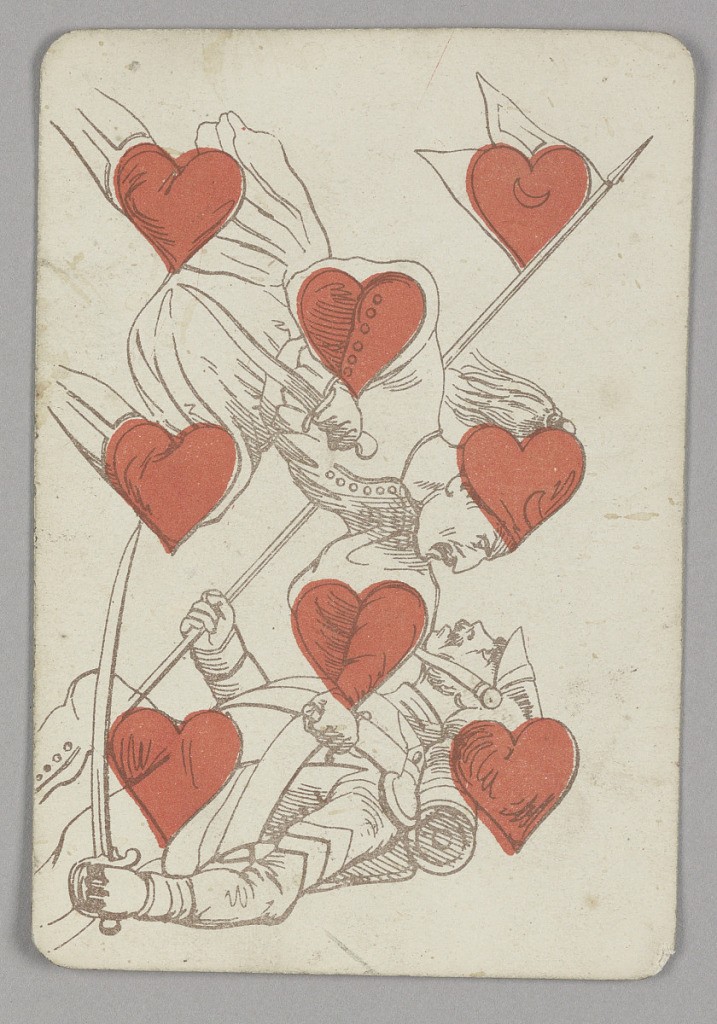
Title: Eight of Hearts
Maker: E. Le Tellier, French, active late 19th century
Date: late 19th century
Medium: Lithograph on paper
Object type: Playing card
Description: Eight of Hearts playing card from a pack of transformation playing cards. Vertically, a figural scene shown in outline, red hearts integrated into various parts of the scene. Two soldiers engaged in a swordfight, each in different costume. The figure at top stabs the man at bottom with a dagger; the injured man holds a long pole bearing a flag with a heart and crescent moon.